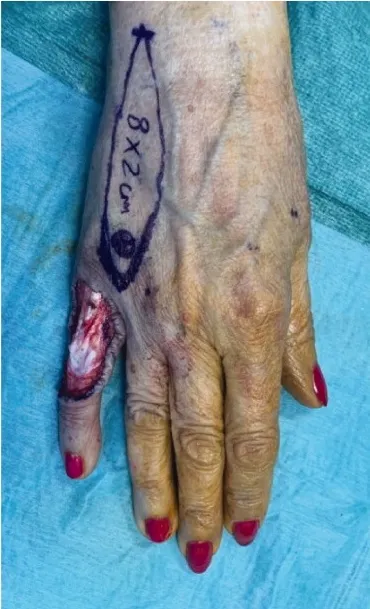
Intra-operative views after surgical excision of the tumor with preservation of the extensor apparatus.
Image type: medical_photograph (other_medical_photograph)